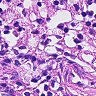
Metastatic tissue present: no